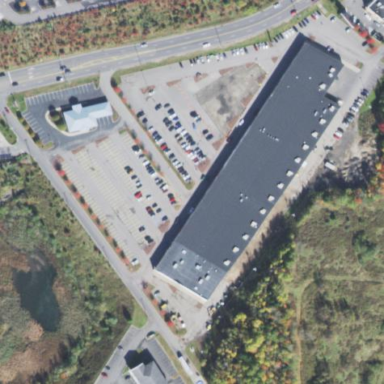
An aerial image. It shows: Retail area.